Question: I tried to do something like this but failed. I was able to code a single day, but not how many hours and minutes are left.
Example picture:

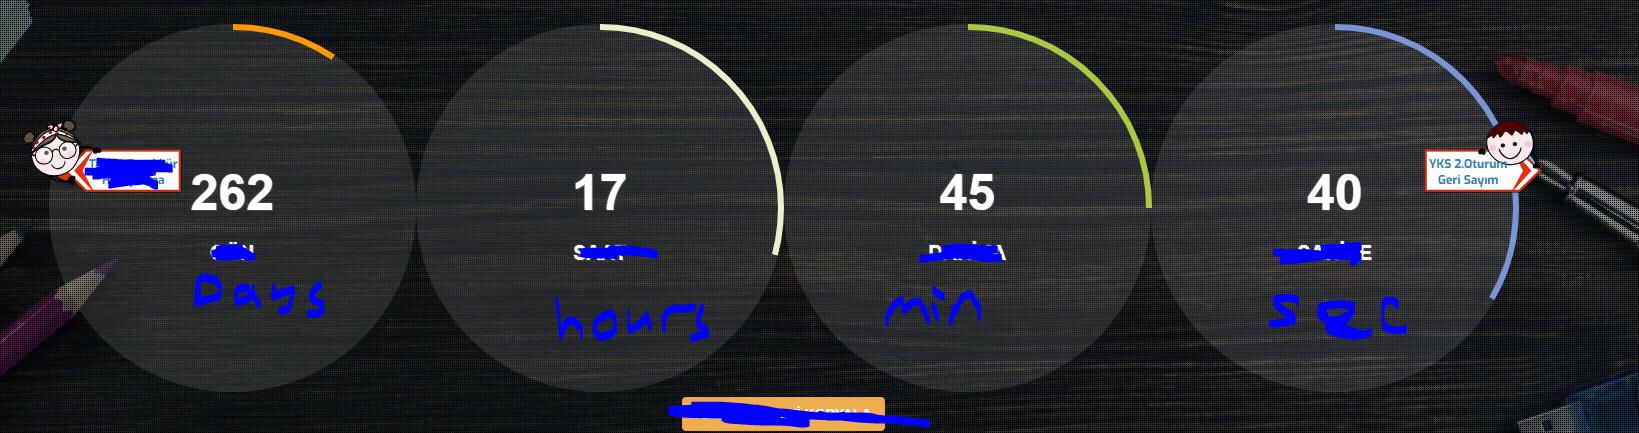
Answer: I made something similar for a personal project, this is the snippet. It's a helper function to which you must give 'ms', being, 'EndDateInMs - StartDateInMs'. There's also a 'TimeFrame' type, but you don't need it; just take the logic for calculating the weeks/days/hours/minutes.
'''
import '../enums/enums.dart';
Map<TimeFrame, int> msConverter(double ms) {
int minutes;
int hours;
int days;
int weeks;
const msInWeek = 6.048e+8;
weeks = (ms / msInWeek).floor();
final msLeftForDays = ms - (msInWeek * weeks);
const msInDay = 8.64e+7;
days = (msLeftForDays / msInDay).floor();
final msLeftForHours = msLeftForDays - (msInDay * days);
const msInHour = 3.6e+6;
hours = (msLeftForHours / msInHour).floor();
final msLeftForMinutes = msLeftForHours - (msInHour * hours);
const msInMinute = 60000;
minutes = (msLeftForMinutes / msInMinute).round();
return <TimeFrame, int>{
TimeFrame.Weeks: weeks,
TimeFrame.Days: days,
TimeFrame.Hours: hours,
TimeFrame.Minutes: minutes,
};
}
'''